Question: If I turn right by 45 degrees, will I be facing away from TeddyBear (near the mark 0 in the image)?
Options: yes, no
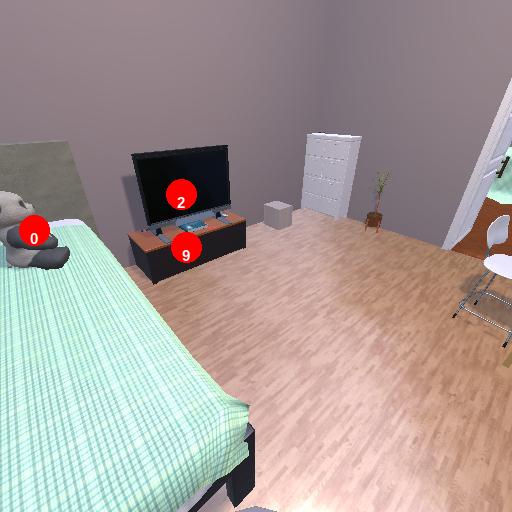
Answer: yes